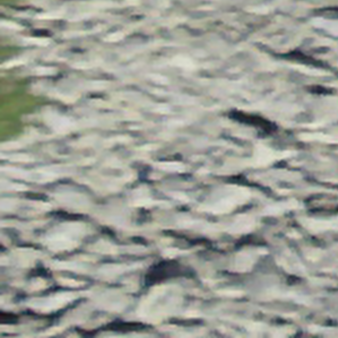
Label: other